Question: For some odd reason I can't figure out, once I run a test on an app in PyCharm, Pycharm won't test the additional TestCases I'm adding, even after I add them.
For example, below I had a set of tests in a module which I tested, and then I added the 'What' testcase and run the tests again--but that new test wasn't run at all!
Tests file:
'''
from django.test import TestCase
from django.contrib.staticfiles import finders
from django.contrib.staticfiles.storage import staticfiles_storage
import os
class SimpleTest(TestCase):
def test_basic_addition(self):
"""
Tests that 1 + 1 always equals 2.
"""
self.assertEqual(1 + 1, 2)
class SettingsTest(TestCase):
def settings_loaded(self):
self.assertIsNotNone(os.getenv('DJANGO_SETTINGS_MODULE'))
class HomePageTestCase(TestCase):
def test_index(self):
resp = self.client.get('/')
self.assertEqual(resp.status_code, 200)
def static_loaded(self):
abs_path = finders.find('bootstrap.css')
self.assertTrue(staticfiles_storage.exists(abs_path))
def get_favicon(self):
# abs_path = finders.find('favicon.ico')
resp=self.client.get('/static/favicon.ico')
self.assertEqual(resp.status_code, 200)
class TeamPageCase(TestCase):
def test_loads(self):
resp = self.client.get('/team/')
self.assertEqual(resp.status_code, 200)
class FAQPageCase(TestCase):
def test_loads(self):
resp=self.client.get('/faq/')
self.assertEqual(resp.status_code, 200)
class What(TestCase):
def doit(self):
self.assertEqual(3,3)
'''
In the screenshot below, you can see that only four 'TestCases' were run--the fifth is never touched, for some reason.

Why is this happening? How can I get PyCharm to run all of my test cases? Do I have to update something or run some 'testsync' command...or something?
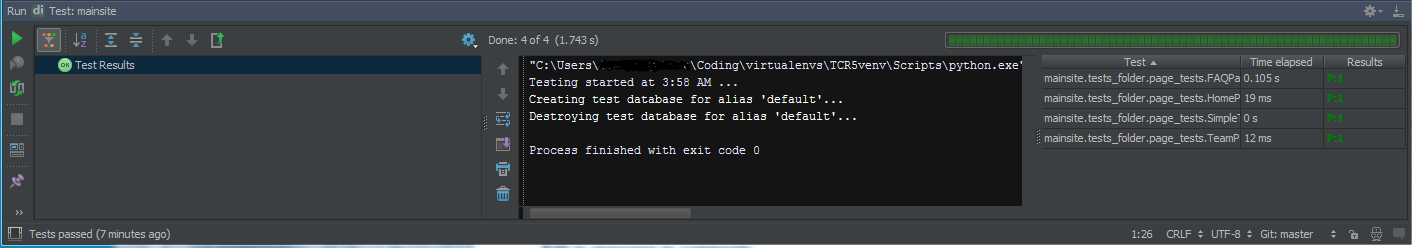
Answer: Your screen shot shows four tests are being run, you have a total of eight tests.
The four being run are the four tests you have named 'def test_...'.
<URL>
Rename the tests that are not running with 'test_' in front.